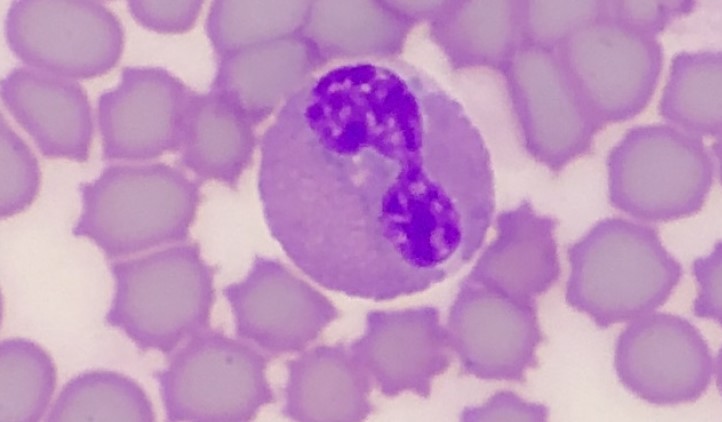
White blood cell type: Eosinophil